【题型】解答题　【知识点】解析几何　【难度】medium
设抛物线 \(\Gamma\): \(y^2 = 2px\ (p>0)\) 的焦点为 \(F\)，过点 \(F\) 的直线与抛物线交于 \(A,B\) 两点。
\vspace{1em}
\noindent
(1) 若 \(p=2\)，求线段 \(AF\) 中点 \(M\) 的轨迹方程；
\vspace{1em}
\noindent
(2) 若直线 \(AB\) 的方向向量为 \(\vec{n}=(1,2)\)，当焦点为 \(F\left(\frac{1}{2},0\right)\) 时，求 \(\triangle OAB\) 的面积；
\vspace{1em}
\noindent
(3) 若 \(M\) 是抛物线 \(\Gamma\) 准线上的点，直线 \(MA\)，\(MB\)，\(MF\) 的斜率分别为 \(k_1\)，\(k_2\)，\(k_3\)，求证：\(k_1,k_2,k_3\) 为等差数列。
【解答】
\noindent
【详解】(1) 设 \(A(x_1,y_1)\)（\(y_1 \neq 0\)），\(M(x,y)\)，焦点 \(F(1,0)\)，\(B(x_2,y_2)\)。
由题意 \(\begin{cases} x = \dfrac{x_1 + 1}{2} \\ y = \dfrac{y_1}{2} \neq 0 \end{cases}\)，即 \(\begin{cases} x_1 = 2x - 1 \\ y_1 = 2y \neq 0 \end{cases}\)。
故 \(A(2x-1,2y)\)，将其代入抛物线 \(y^2 = 4x\) 中得：
\[
4y^2 = 4(2x-1)\ (y \neq 0) \implies y^2 = 2x - 1\ (y \neq 0)
\]
所求的轨迹方程为 \(y^2 = 2x - 1\ (y \neq 0)\)。
---
(2) 设 \(B(x_2,y_2)\)，\(A(x_1,y_1)\)，
\[
y^2 = 2x,\ F\left(\frac{1}{2},0\right)
\]
由于直线 \(AB\) 的方向向量 \(\vec{n}=(1,2)\)，所以直线 \(AB\) 的斜率为 2，故直线 \(y = 2\left(x - \frac{1}{2}\right)\)，即 \(y = 2x - 1\)。
\[
\begin{cases}
y^2 = 2x \\
y = 2x - 1
\end{cases} \implies y^2 - y - 1 = 0,\ \Delta > 0,\ y_1 + y_2 = 1,\ y_1y_2 = -1
\]
\[
|AB| = \sqrt{1 + \frac{1}{k^2}}|y_1 - y_2| = \sqrt{1 + \frac{1}{4}}\sqrt{(y_1 + y_2)^2 - 4y_1y_2} = \frac{5}{2}
\]
\(O\) 到直线 \(AB\) 的距离为 \(d = \frac{1}{\sqrt{5}}\)，\(S_{\triangle OAB} = \frac{1}{2}d|AB| = \frac{\sqrt{5}}{4}\)。
---
(3) 点 \(A,B,M\) 的坐标为 \(A(x_1,y_1)\)，\(B(x_2,y_2)\)。
设直线 \(AB: y = k\left(x - \frac{p}{2}\right)\ (k \neq 0)\)，代入抛物线得 \(y^2 - \frac{2p}{k}y - p^2 = 0\)。
所以 \(y_1 > 0, y_1y_2 = -p^2\)，又 \(y_1^2 = 2px_1, y_2^2 = 2px_2\)。
因而 \(x_1 + \frac{p}{2} = \frac{y_1^2}{2p} + \frac{p}{2} = \frac{1}{2p}(y_1^2 + p^2)\)，\(x_2 + \frac{p}{2} = \frac{y_2^2}{2p} + \frac{p}{2} = \frac{p^4}{2py_1^2} + \frac{p}{2} = \frac{p}{2y_1^2}(y_1^2 + p^2)\)。
因而 \(k_1 + k_2 = \frac{y_1 - m}{x_1 + \frac{p}{2}} + \frac{y_2 - m}{x_2 + \frac{p}{2}} = \frac{2p^2(y_1 - m)}{p(y_1^2 + p^2)} + \frac{2y_1\left(\frac{-p^2}{y_1} - m\right)}{p(y_1^2 + p^2)} = -\frac{2m}{p}\)。
而
\[
2k_3 = 2 \cdot \frac{0 - m}{\frac{p}{2} - \left(-\frac{p}{2}\right)} = -\frac{2m}{p},
\]
故 \(k_1 + k_2 = 2k_3\)。
当直线 \(AB \perp x\) 轴时，\(A\left(\frac{p}{2},p\right)\)，\(B\left(\frac{p}{2},-p\right)\)，\(M\left(-\frac{p}{2},y_0\right)\)，
\[
k_1 + k_2 = \frac{y_0 - p}{-\frac{p}{2} - \frac{p}{2}} + \frac{y_0 + p}{-\frac{p}{2} - \frac{p}{2}} = -\frac{2y_0}{p},\quad 2k_3 = 2 \cdot \frac{y_0}{-\frac{p}{2} - \frac{p}{2}} = -\frac{2y_0}{p},
\]
故 \(k_1 + k_2 = 2k_3\)。
综上可知：命题得证。

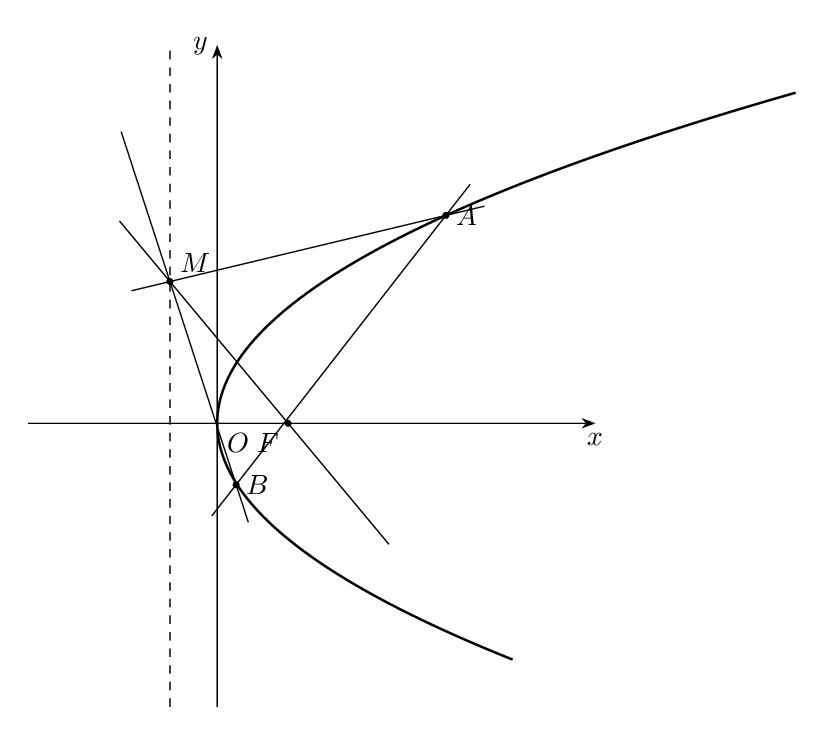